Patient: sex F, age 56
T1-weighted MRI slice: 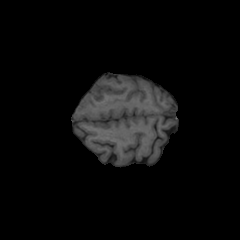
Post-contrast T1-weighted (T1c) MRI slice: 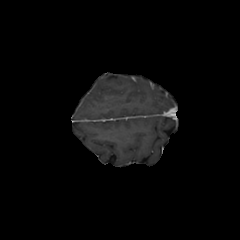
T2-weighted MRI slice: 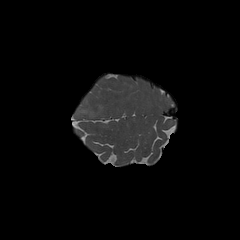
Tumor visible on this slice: yes
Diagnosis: Glioblastoma, IDH-wildtype
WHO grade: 4